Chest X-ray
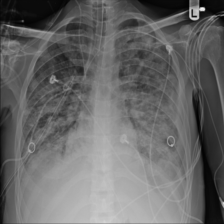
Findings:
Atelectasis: negative
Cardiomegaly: negative
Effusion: negative
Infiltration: positive
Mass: negative
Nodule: negative
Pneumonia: negative
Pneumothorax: negative
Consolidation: negative
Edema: negative
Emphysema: negative
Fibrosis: negative
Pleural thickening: negative
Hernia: negative